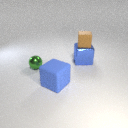
large blue rubber cube to the left of large blue metal cube